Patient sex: M
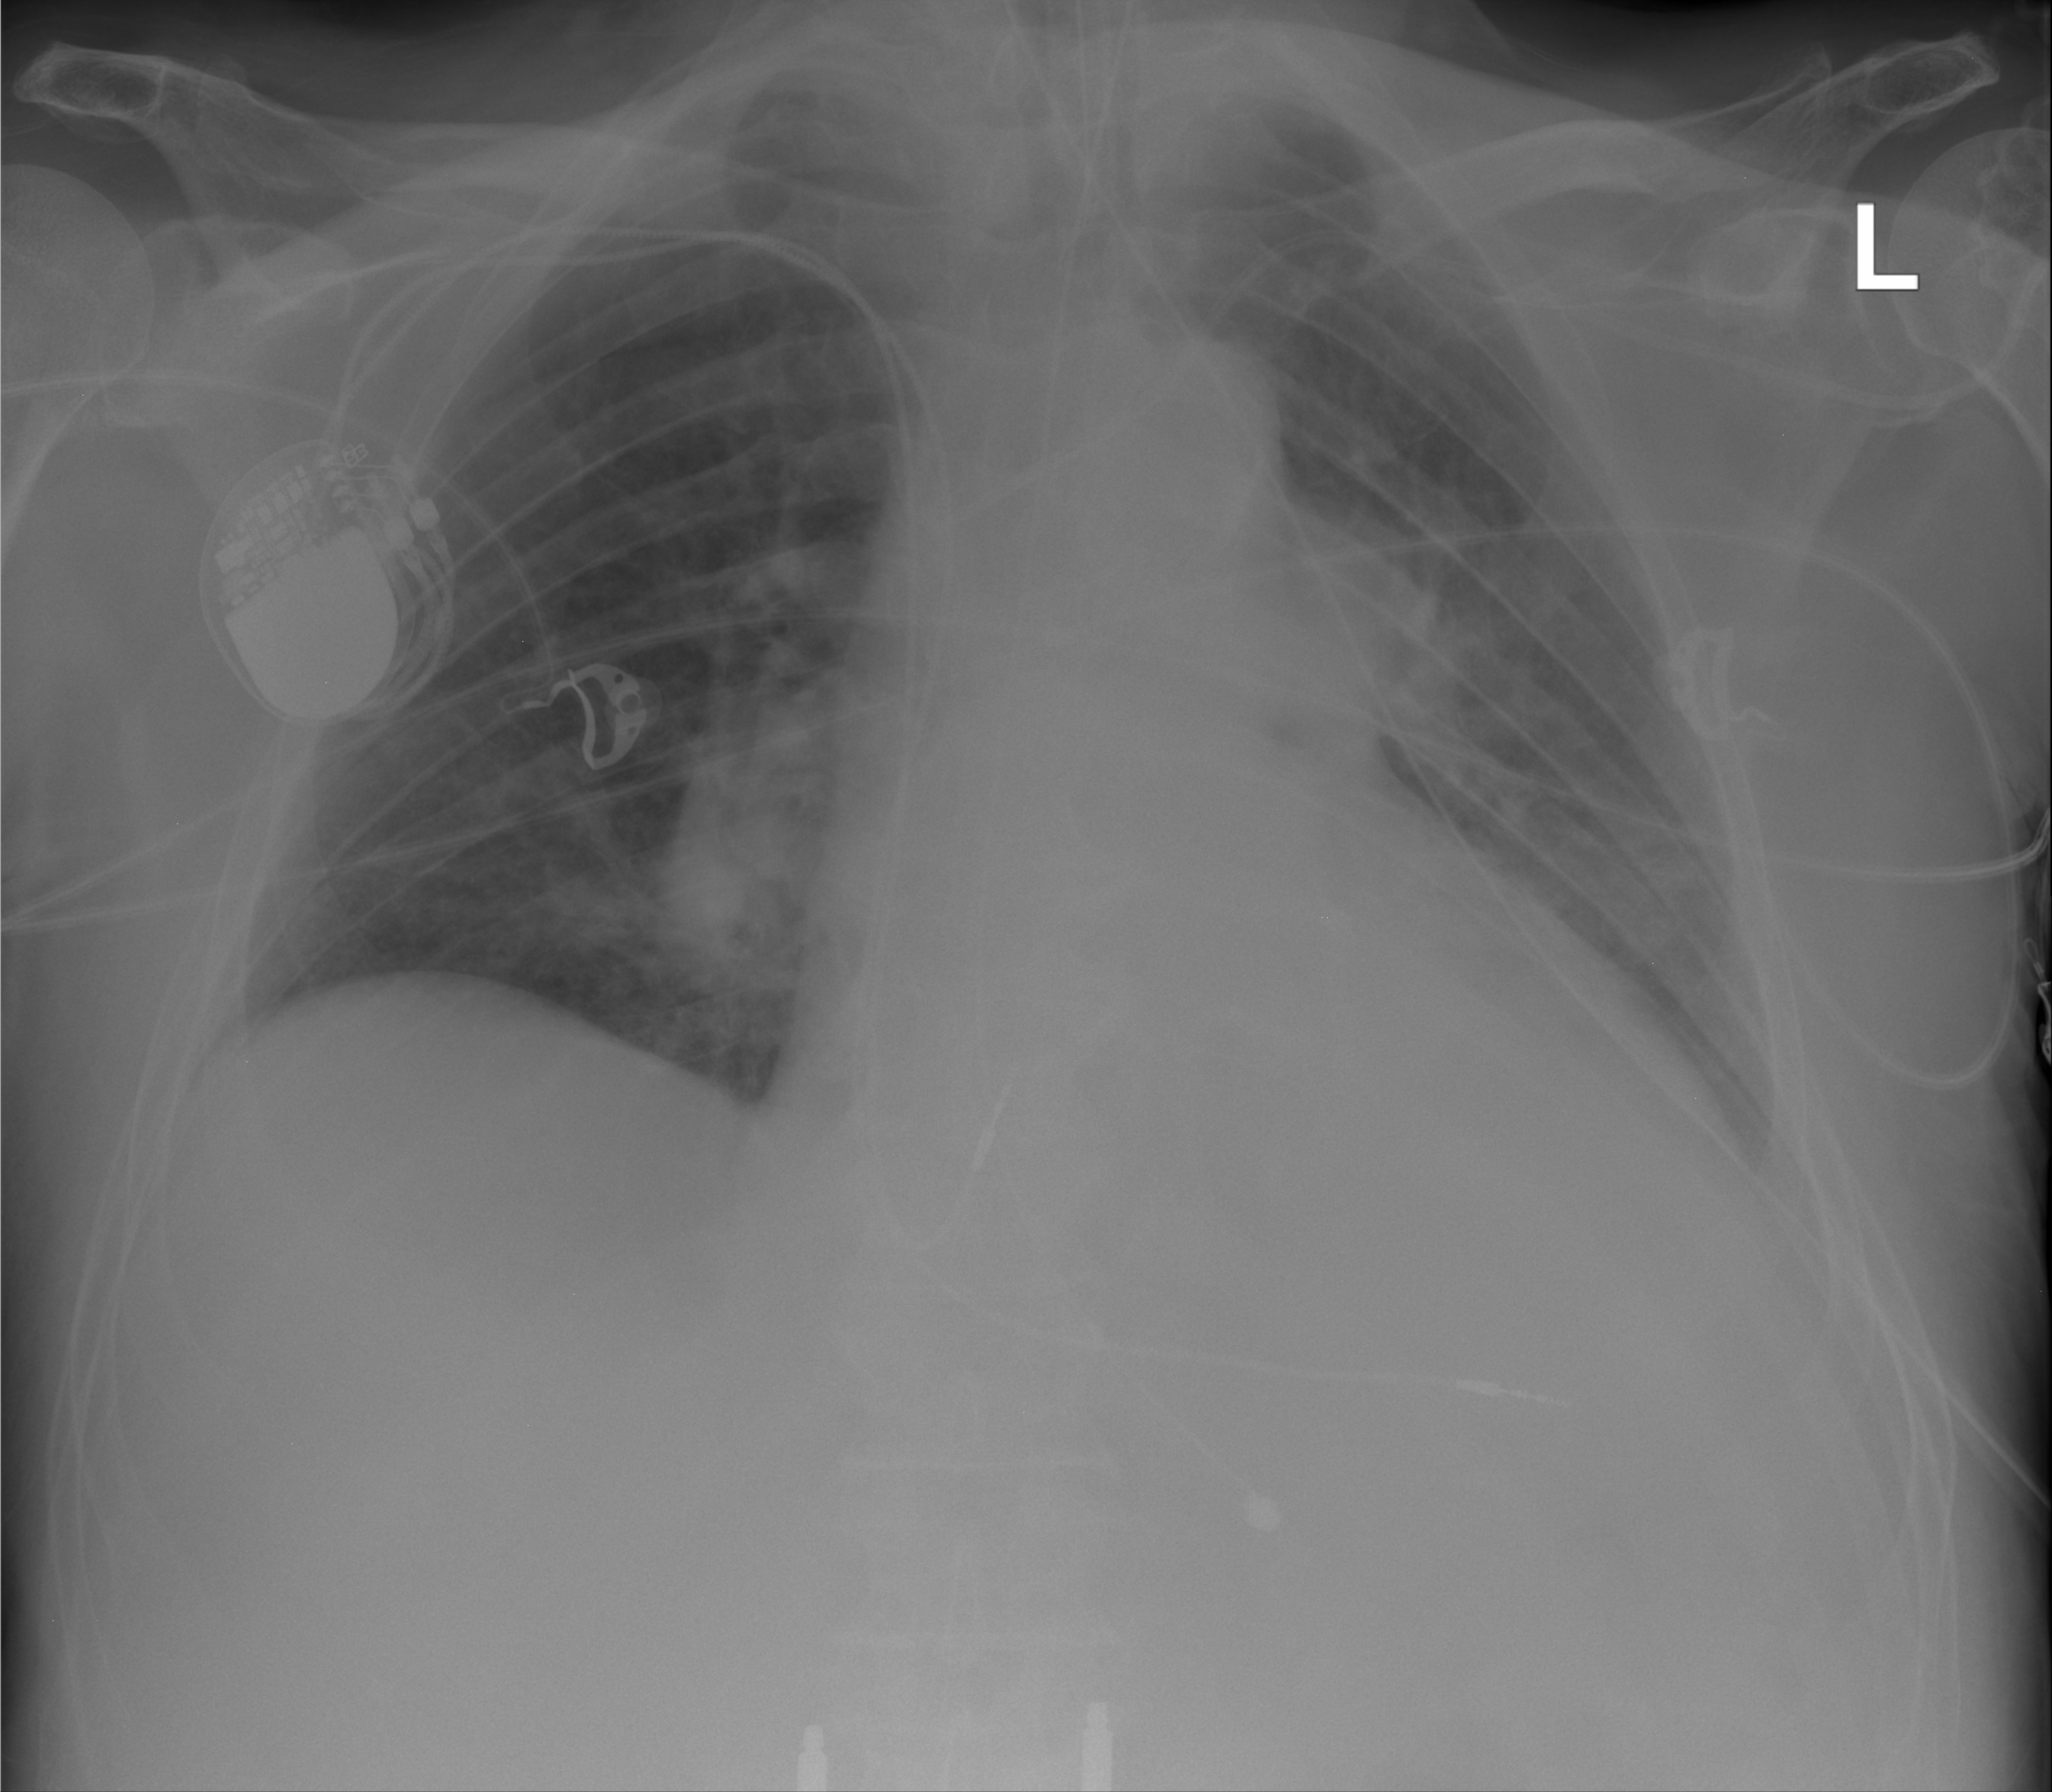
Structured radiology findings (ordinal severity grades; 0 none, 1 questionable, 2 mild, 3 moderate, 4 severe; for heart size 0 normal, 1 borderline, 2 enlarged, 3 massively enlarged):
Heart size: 2
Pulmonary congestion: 2
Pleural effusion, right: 0
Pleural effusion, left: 2
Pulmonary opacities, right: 2
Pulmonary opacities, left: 0
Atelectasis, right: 0
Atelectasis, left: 0